Field crop: maize
Growth stage: 2
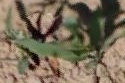
Species: maize